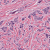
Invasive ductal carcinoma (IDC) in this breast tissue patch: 1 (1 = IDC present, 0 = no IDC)